Question: ***********EDIT ************
This is now my code:
'''
<script>
$(document).ready(function(){
$("#btn").click(function(){
$(".div2").append("<div class='tekst2'><div id='green'></div><textarea rows='8' cols='30' id='tekst' name='tekst' class='tekst'></textarea></div><br/>");
});
$("#btn2").click(function(){
$(".div3").append("<div class='tekst'><div id='red'></div><input class='nummer' id='nummer' type='text' name='nummer'></div><br/>");
});
var ele = new Array();
$("#btn1").click(function(){
$('.tekst').each(function(){
$('.nummer').each(function(){
ele.push($(this).val());
}); });
var send = ele.join(',')
request = $.ajax({
url: "form.php",
type: "post",
data: ele
//you can use this request object to know what's the status of your response
});
});
});
</script>
'''
And this is the code for set the data to the database
'''
<?php
require_once'config.php';
$tekst = $_GET['tekst'];
$query = "INSERT INTO draaiboek (tekst)
VALUES ('$tekst')";
$result = mysqli_query($mysqli, $query);
if($result) {
}
else {
}
'''
Only i get empty rows in the database. Whats gone wrong?
**********END EDIT**************
I made a site to fill things in on an form. I have two buttons to get an extra form field on the screen. I want to save the data using the exact same markup somewhere. In a mysql database or locally. Does anyone know how you can store data and can later read out again with the same format? This is the code for get an extra form field:
'''
$(function() {
$('#btnAddtoList').click(function(){
var newDiv = $('<div class="tekst2"><div id="green"></div><input class="formtijd" placeholder="Tijd" id="tijd" type="text" name="tijd"><textarea rows="6" cols="50" id="tekst" name="tekst" class="tekst"></textarea></div><br/>');
//newDiv.style.background = "#000";
$('body').append(newDiv);
});
$('#btnAddtoList2').click(function(){
var newDiv = $('<div class="tekst"><div id="red"></div><input class="formtijd" placeholder="Tijd" id="tijd" type="text" name="tijd"><input class="formtekst" id="nummer" type="text" name="nummer"></div><br/>');
//newDiv.style.background = "#000";
$('body').append(newDiv);
});
});
'''
And this is the code for show on the screen:
'''
<button id="btnAddtoList" class="btn btn-success">Nieuw tekst veld</button>
<button id="btnAddtoList2" class="btn btn-danger">Nieuw nummer veld</button><br/><br/>
<div id="tekst"></div>
<div id="tekst2"></div>
'''
When I click on the button, there shows an new field. So it looks like:

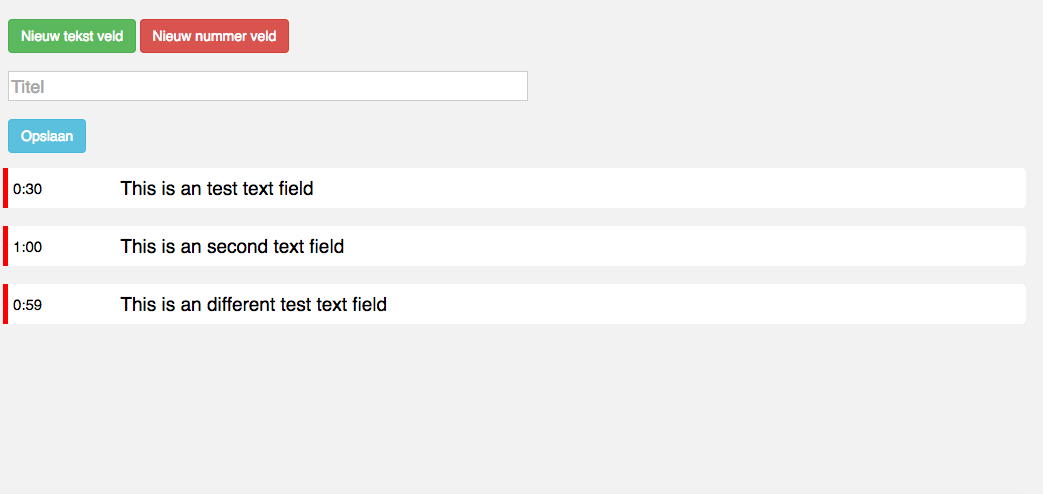
Answer: May be not an efficient one but this is what I could write in short time
'''
<html>
<head>
<script src="https://ajax.googleapis.com/ajax/libs/jquery/3.1.1/jquery.min.js"></script>
<script>
$(document).ready(function(){
$("#btn").click(function(){
$("div").append("<input type='text' class='funfoo' placeholder='Fill me'/> <br/><br/>");
});
var ele = new Array();
$("#btn1").click(function(){
$('.funfoo').each(function(){
ele.push($(this).val());
});
var send = ele.join(',')
request = $.ajax({
url: "/form.php",
type: "post",
data: ele
//you can use this request object to know what's the status of your response
});
});
});
</script>
</head>
<body>
<button id="btn">Add fields</button>
<button id="btn1">Submit fields</button>
<div></div>
</body>
</html>
'''
In this approach, you can simply append input values and then get all the values in them. Join all the values with comma and then dump in any single column (will save lot of other effort and you just need one column for all the values).
Now to display these values in the same format what you can do is, simply get the field value form DB, split them and add input fields for individual values. (you can do it in a loop I'll show you a demo).
'''
--------------------------your display page --------------
//this is a pseudo code
<?php
$val = query to get that value (comma separated)from db
$val2 = $val.split(',');
for($i =0; $i<val2.lenght; $i++)
{
<input class='' value='<?php echo $val2[i] ?>'/>
}
?>
'''
Hope this would help you :)